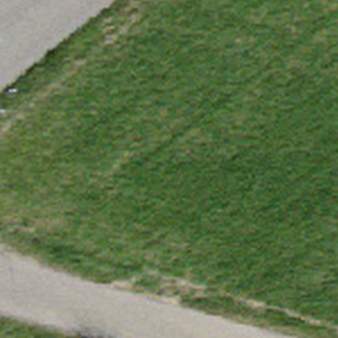
Label: other